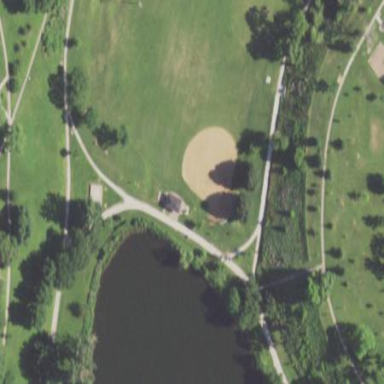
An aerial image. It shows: Baseball pitch with compacted surface for leisure land.